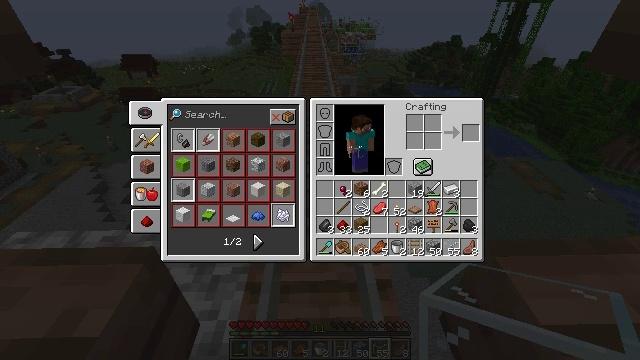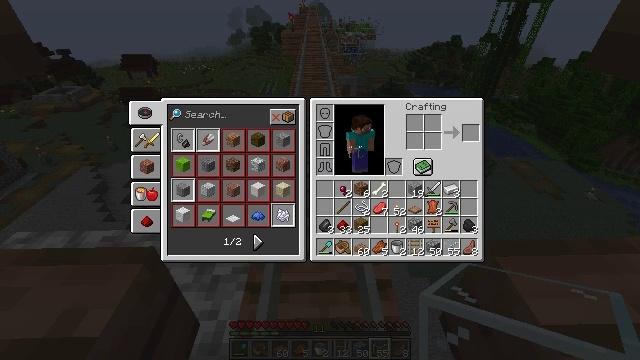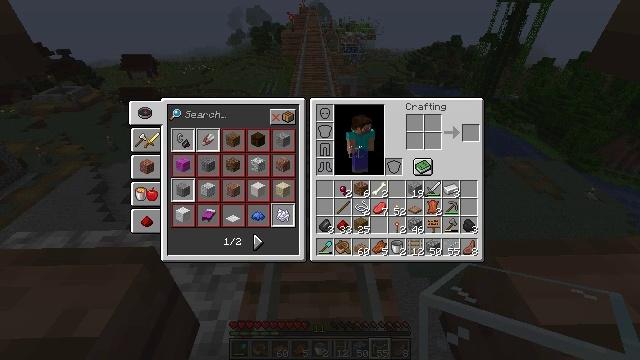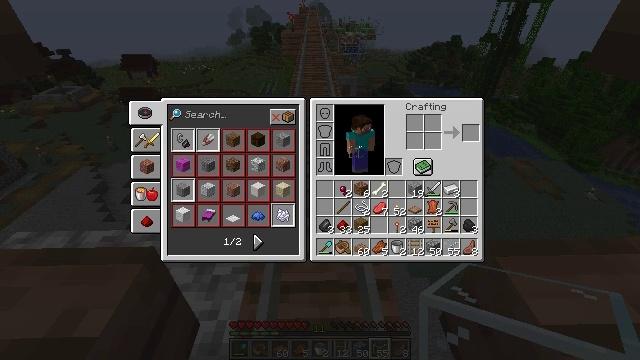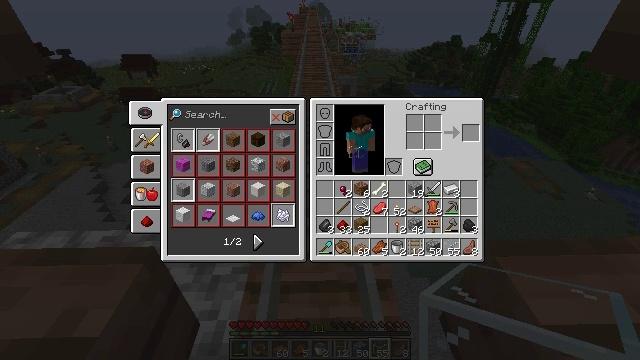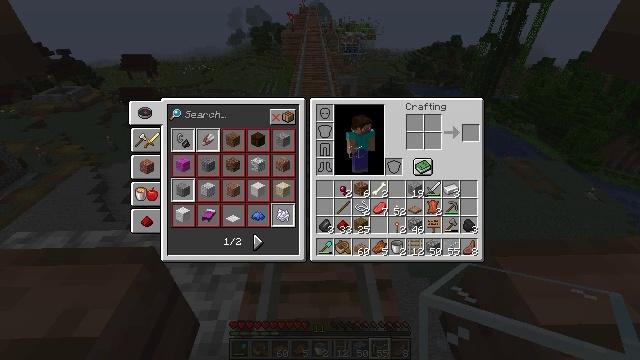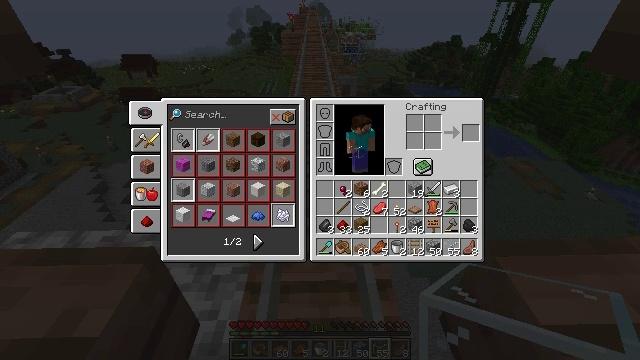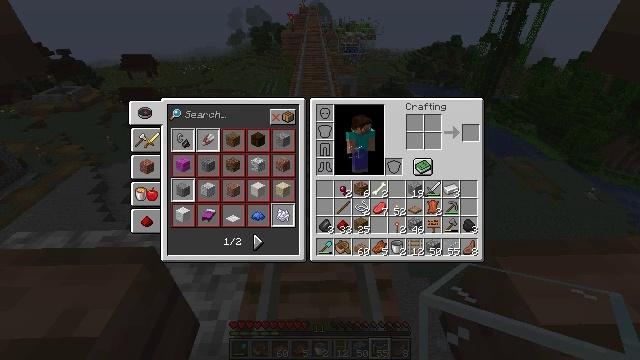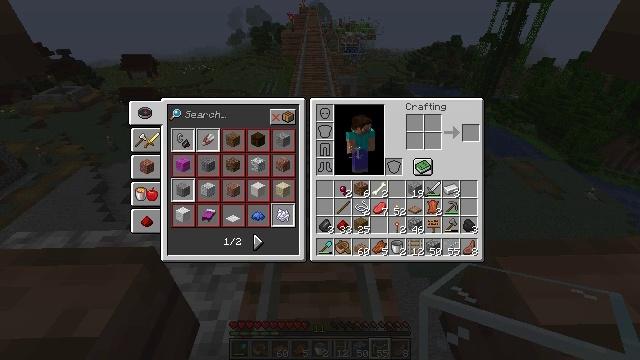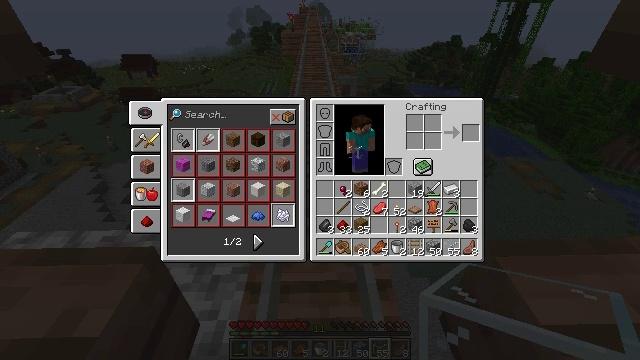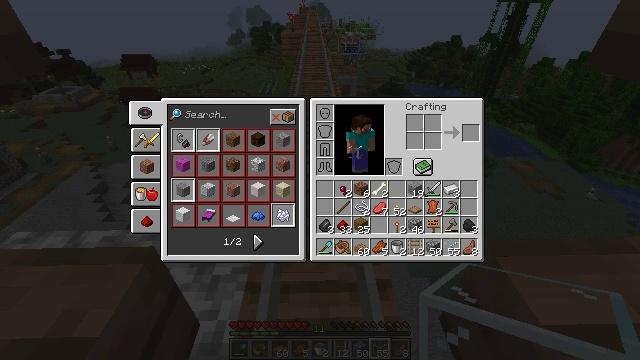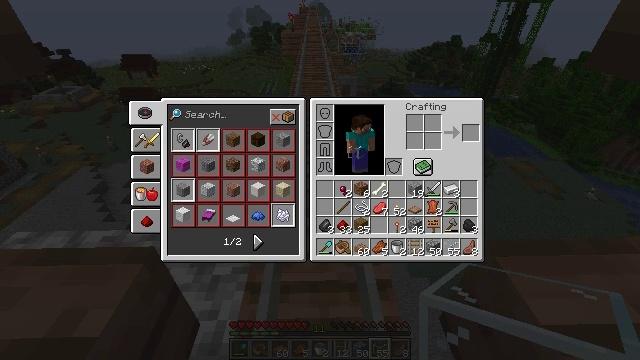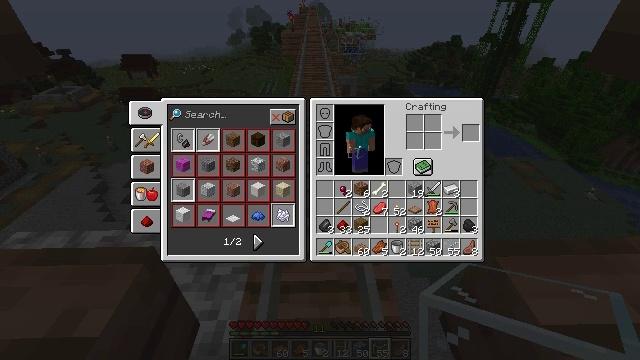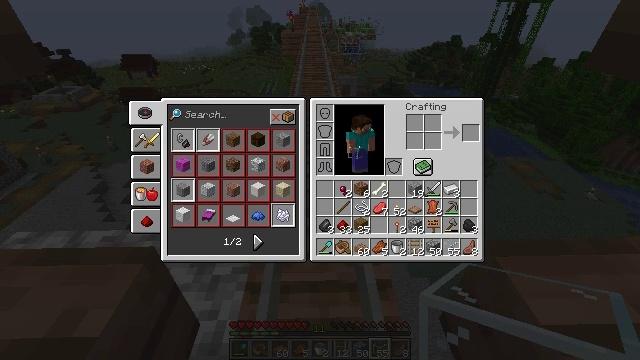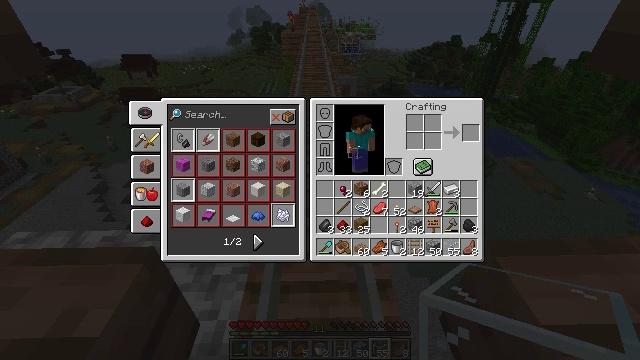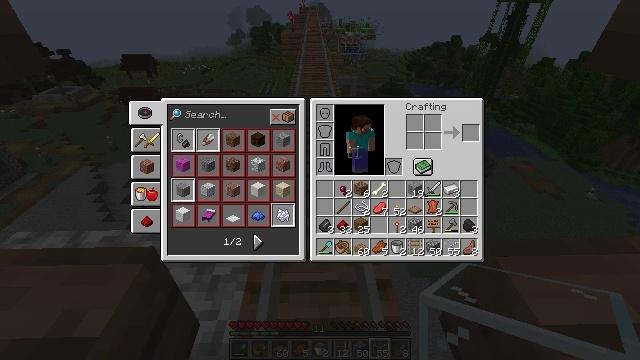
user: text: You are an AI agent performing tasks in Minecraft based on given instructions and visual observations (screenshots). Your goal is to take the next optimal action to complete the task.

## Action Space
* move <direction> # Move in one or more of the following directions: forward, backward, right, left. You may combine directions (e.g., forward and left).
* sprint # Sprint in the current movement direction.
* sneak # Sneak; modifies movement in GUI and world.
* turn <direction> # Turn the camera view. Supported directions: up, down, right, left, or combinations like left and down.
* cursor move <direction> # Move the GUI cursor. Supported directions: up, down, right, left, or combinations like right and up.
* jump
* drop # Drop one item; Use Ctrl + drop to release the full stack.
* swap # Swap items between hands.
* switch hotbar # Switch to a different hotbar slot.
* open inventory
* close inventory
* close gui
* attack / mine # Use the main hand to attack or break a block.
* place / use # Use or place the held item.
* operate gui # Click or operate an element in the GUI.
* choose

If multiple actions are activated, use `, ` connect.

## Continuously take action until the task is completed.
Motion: motion action
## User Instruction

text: Destroy the glass.
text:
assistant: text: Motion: no_op
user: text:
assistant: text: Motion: no_op
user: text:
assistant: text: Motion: no_op
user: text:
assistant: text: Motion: no_op
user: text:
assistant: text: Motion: no_op
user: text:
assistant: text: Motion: no_op
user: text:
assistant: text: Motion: no_op
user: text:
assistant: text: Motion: no_op
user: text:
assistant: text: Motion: no_op
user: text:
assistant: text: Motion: no_op
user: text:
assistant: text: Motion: no_op
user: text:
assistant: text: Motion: no_op
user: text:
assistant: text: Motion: no_op
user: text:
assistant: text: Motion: no_op
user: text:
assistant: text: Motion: no_op
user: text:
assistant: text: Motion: no_op
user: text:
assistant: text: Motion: no_op
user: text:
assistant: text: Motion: no_op
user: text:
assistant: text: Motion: no_op
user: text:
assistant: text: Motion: no_op
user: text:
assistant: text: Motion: no_op
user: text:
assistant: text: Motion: no_op
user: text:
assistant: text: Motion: no_op
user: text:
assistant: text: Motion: no_op
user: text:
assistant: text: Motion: no_op
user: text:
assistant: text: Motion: no_op
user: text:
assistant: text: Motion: no_op
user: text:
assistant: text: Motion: no_op
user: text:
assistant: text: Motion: no_op
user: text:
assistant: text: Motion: no_op